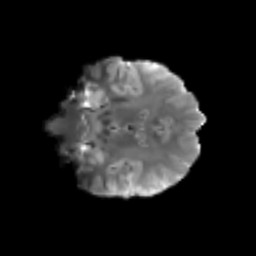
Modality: T2w
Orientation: coronal
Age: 47
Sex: male
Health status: healthy
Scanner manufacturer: siemens
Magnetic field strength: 3 T
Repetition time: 3.6 s
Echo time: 0.092 s